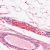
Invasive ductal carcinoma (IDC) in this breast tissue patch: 0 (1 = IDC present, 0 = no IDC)